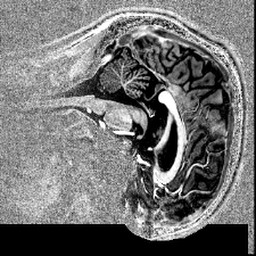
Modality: T1w
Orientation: sagittal
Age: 27
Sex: male